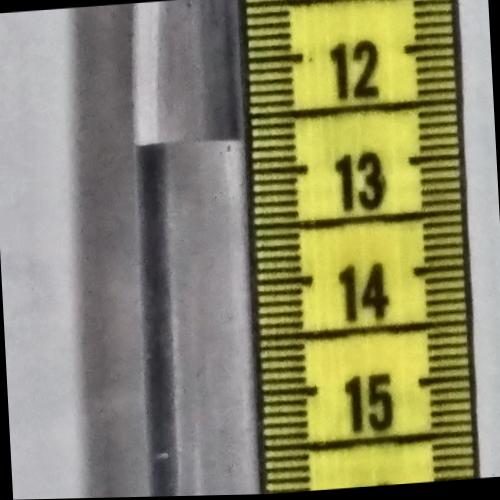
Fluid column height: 12.7 cm